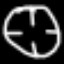
Label: clock